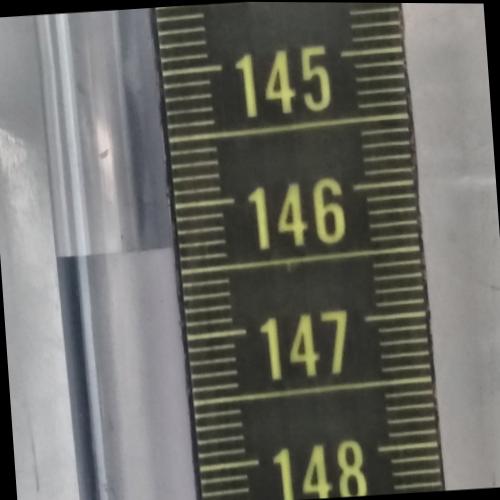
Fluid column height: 146.3 cm